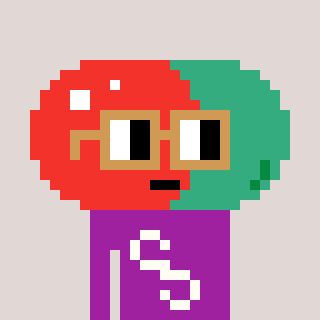
a pixel art character with square brown glasses, a pill-shaped head and a magenta-colored body on a warm background